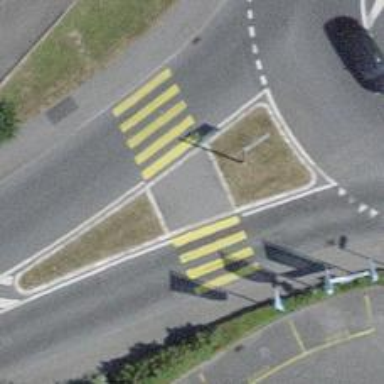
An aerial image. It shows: Uncontrolled zebra crossing with central island. The crossing is marked with zebra stripes.